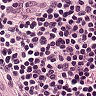
Metastatic tissue present: no